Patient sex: F
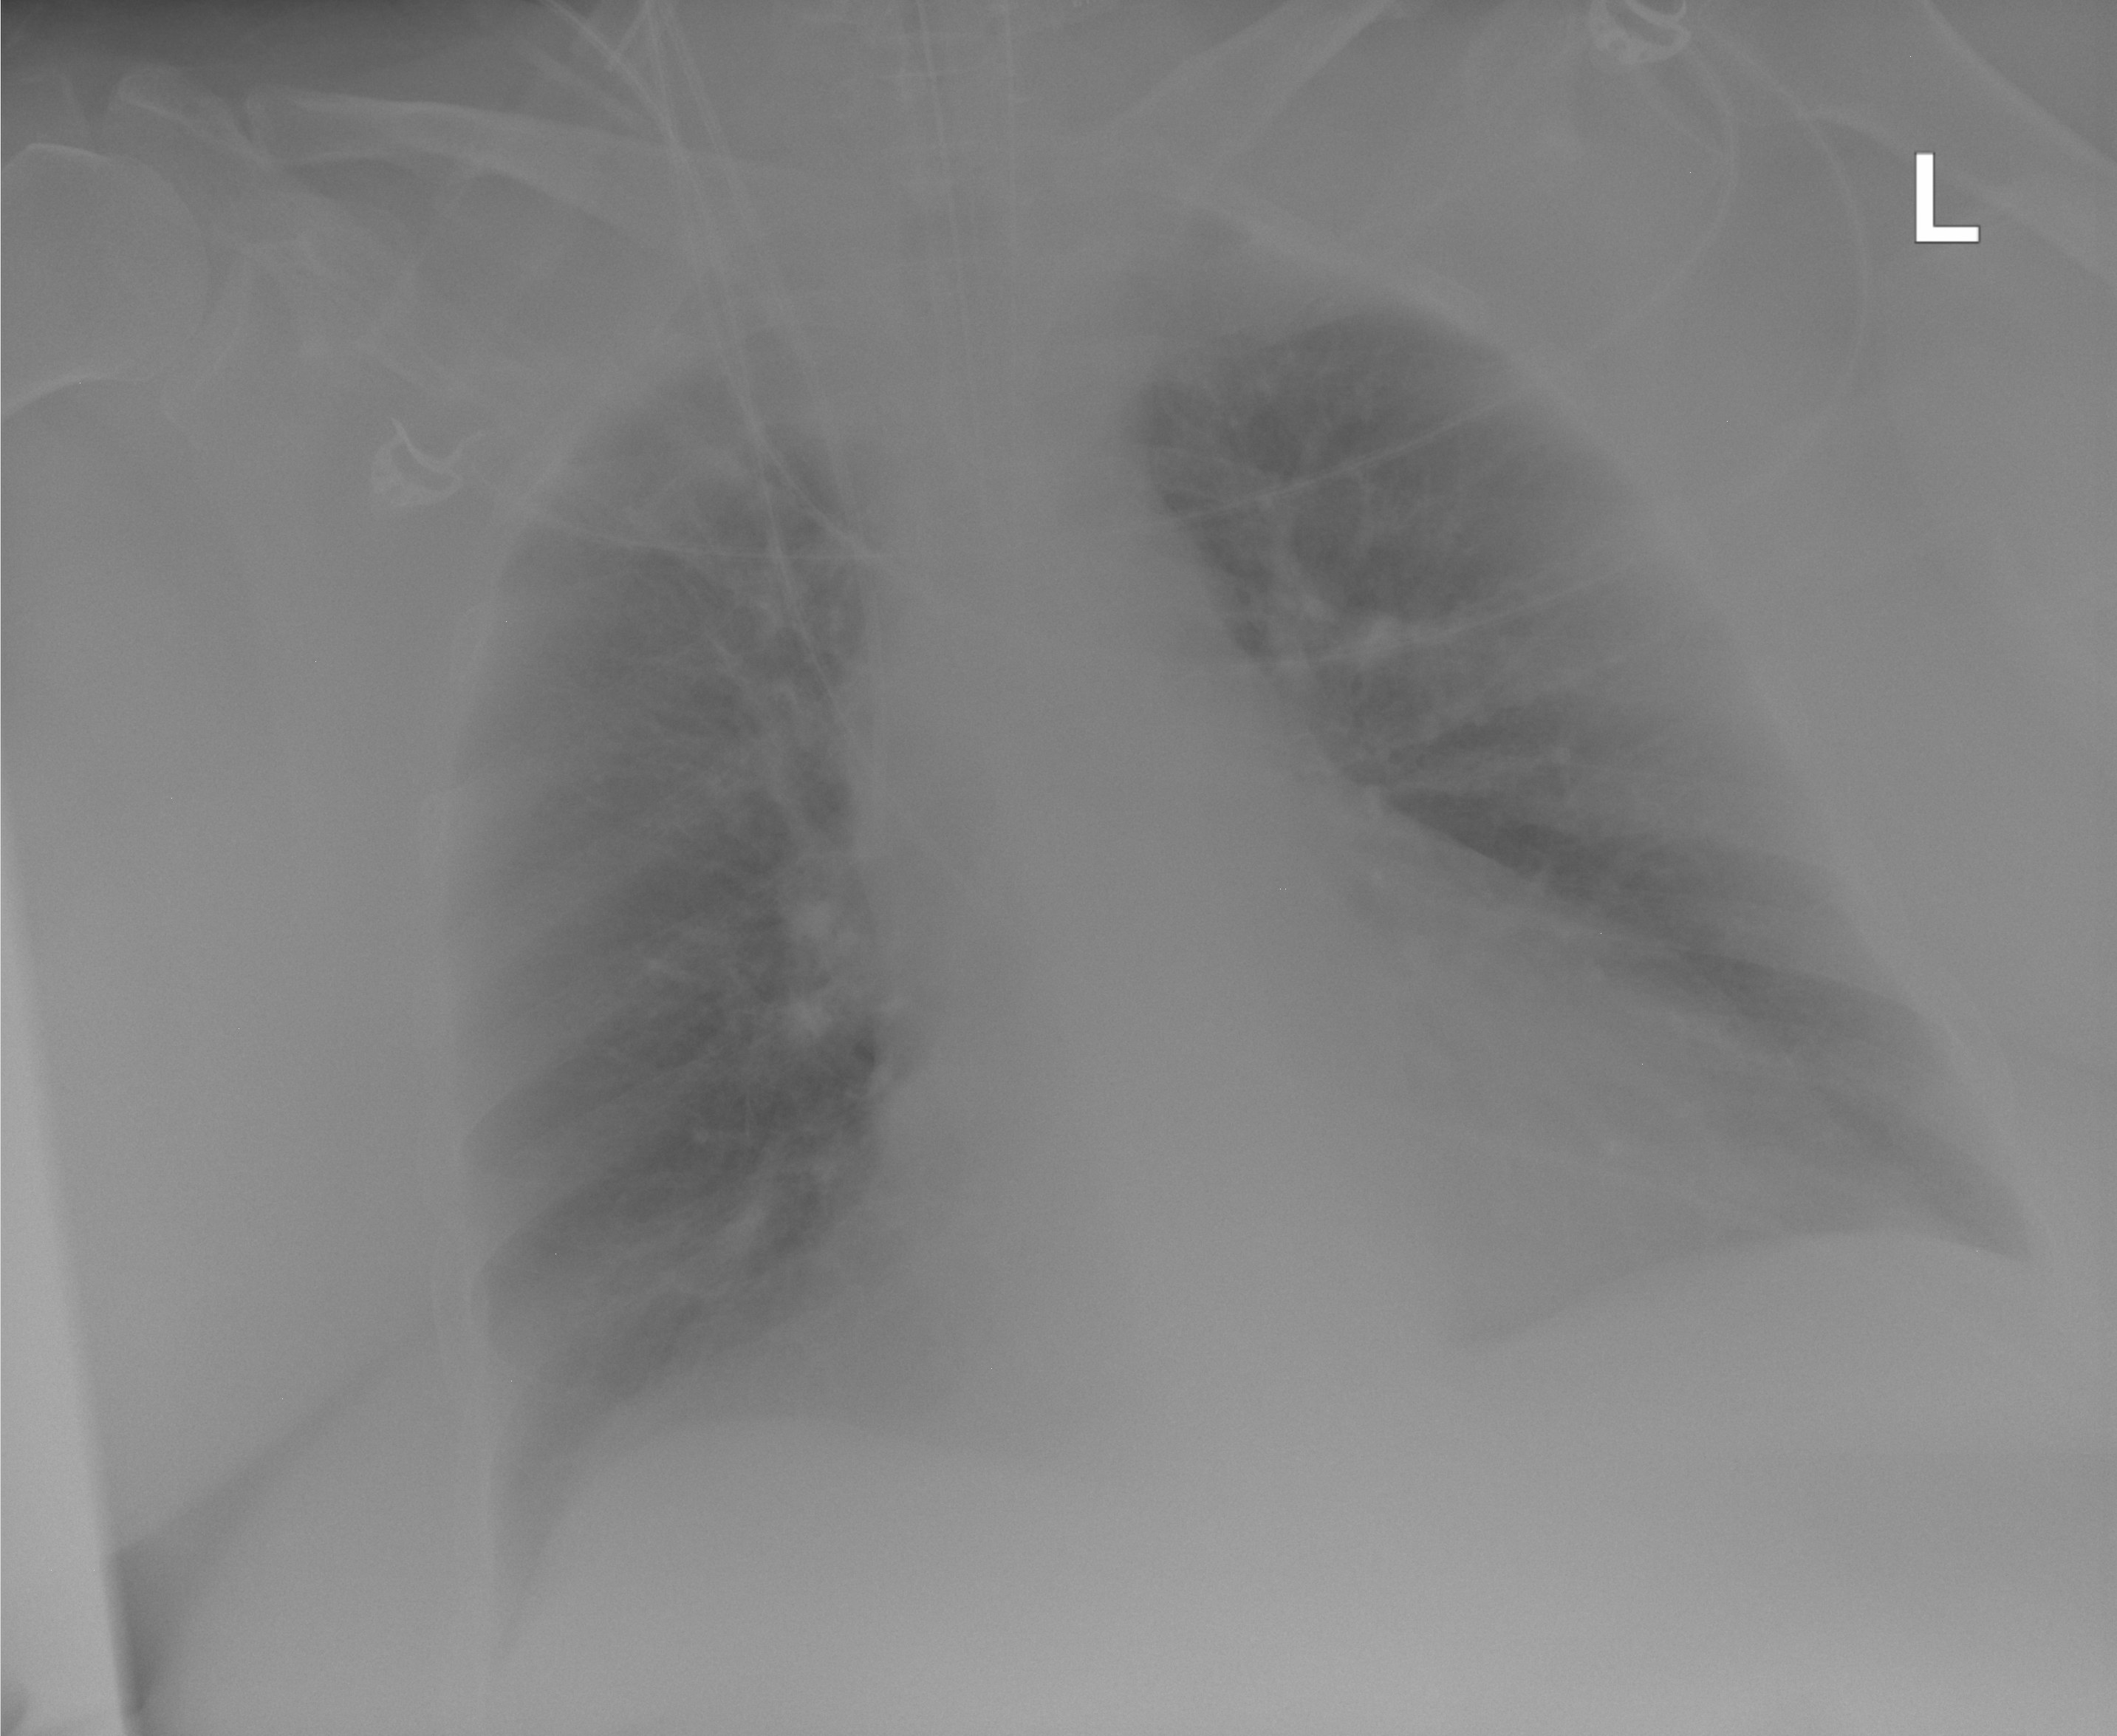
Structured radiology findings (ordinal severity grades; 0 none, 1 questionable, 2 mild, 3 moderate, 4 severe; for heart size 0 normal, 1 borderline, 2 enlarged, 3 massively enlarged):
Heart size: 2
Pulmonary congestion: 0
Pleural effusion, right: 0
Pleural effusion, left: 0
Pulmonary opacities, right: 0
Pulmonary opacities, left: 0
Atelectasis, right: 2
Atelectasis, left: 0